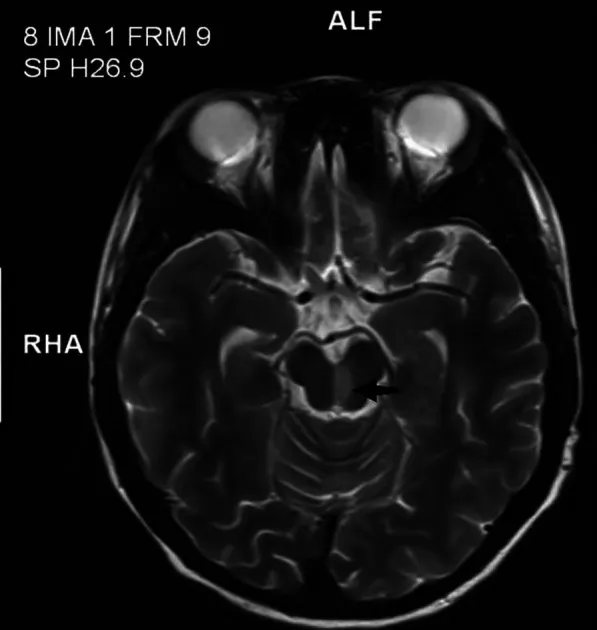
Left-sided infarct in the midbrain.
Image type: radiology (mri)